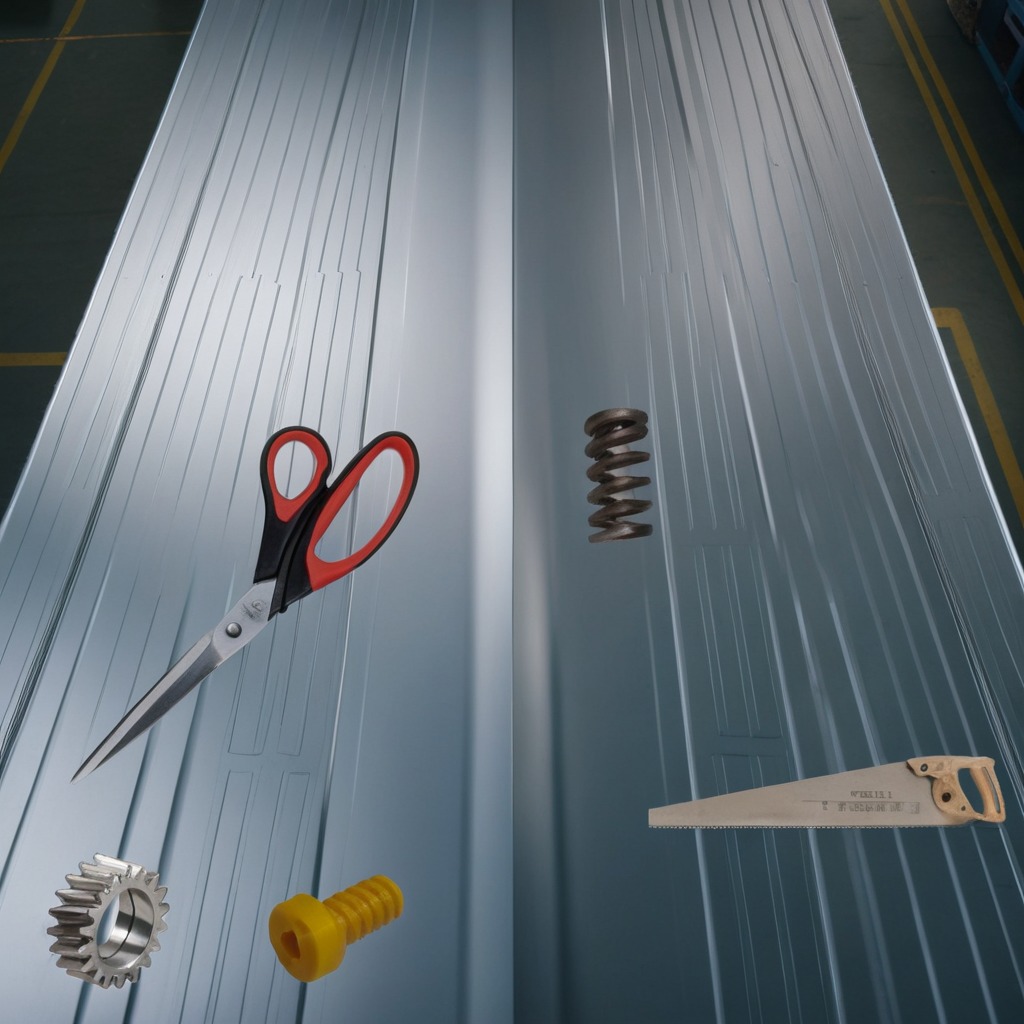
A steel gear with teeth, a metal machine screw, a coiled metal spring, a handheld metal saw, and a pair of scissors are lying on the toolbox surface.